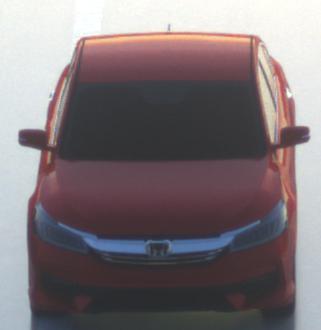
Make: Honda
Model: Accord Hybrid
Detailed model: 9. Generation
Model produced from: 2015
Model produced until: 2019
Doors: 4
Color: red
Road condition: wet road
Daytime: dawn
Contrast: medium contrast